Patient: sex F, age 56
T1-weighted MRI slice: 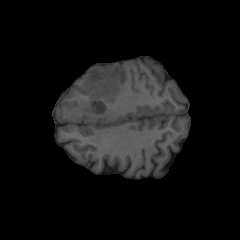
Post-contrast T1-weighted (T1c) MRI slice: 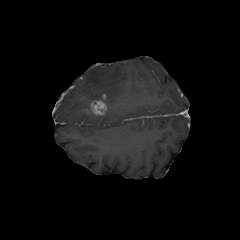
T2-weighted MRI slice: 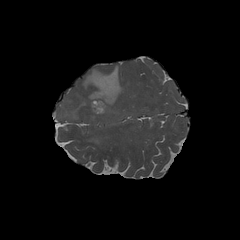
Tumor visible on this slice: yes
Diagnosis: Glioblastoma, IDH-wildtype
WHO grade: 4